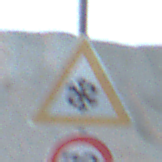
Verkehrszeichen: SchneeOderEisglaette
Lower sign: Geschwindigkeit70
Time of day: SunriseSunset
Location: Outdoor (Beach)
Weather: PartlyCloudy
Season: NotSpecified
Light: Natural